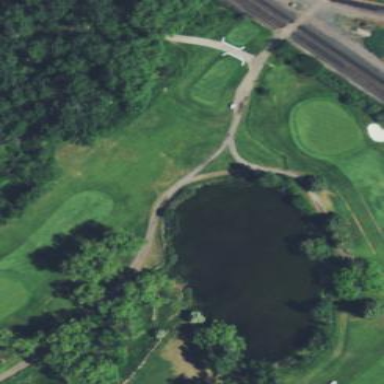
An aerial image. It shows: Water hazard on golf course. The hazard is natural water feature.